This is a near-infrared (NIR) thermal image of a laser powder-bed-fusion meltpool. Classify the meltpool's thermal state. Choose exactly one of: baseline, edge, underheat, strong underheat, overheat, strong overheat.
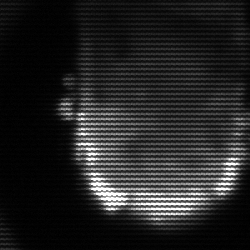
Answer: baseline